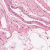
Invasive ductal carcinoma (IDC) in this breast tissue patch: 0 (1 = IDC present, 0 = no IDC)